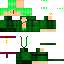
A male human skin with green skin, wearing brown long hair dressed in a green hoodie and brown pants, featuring a closed mouth.